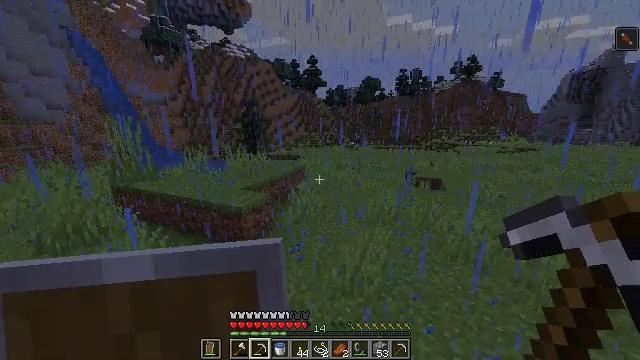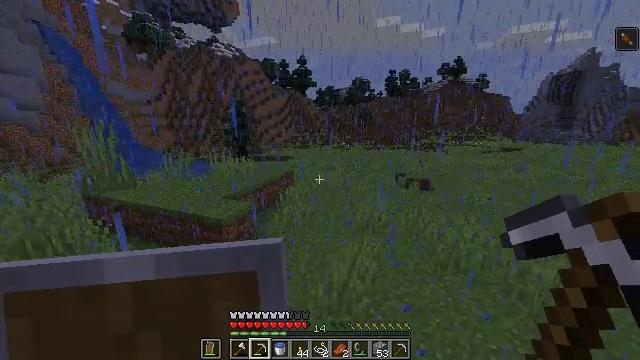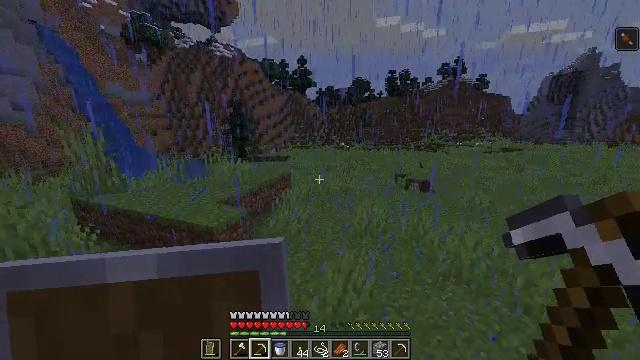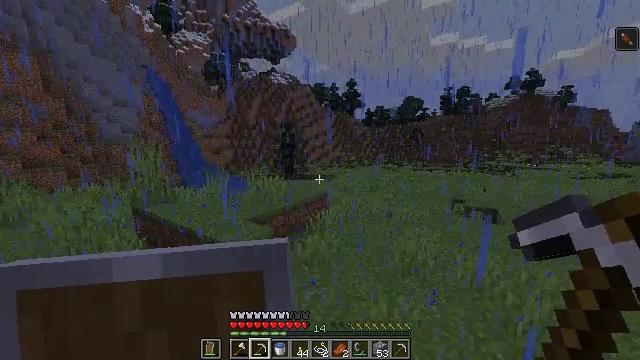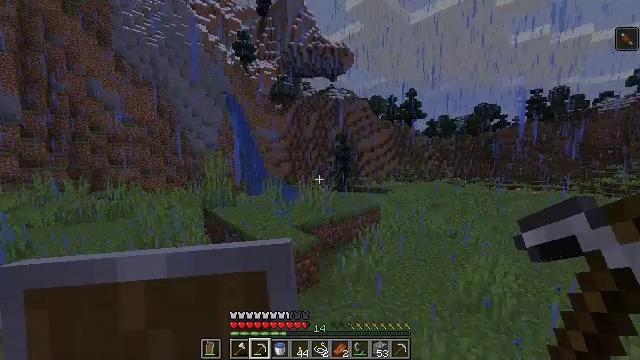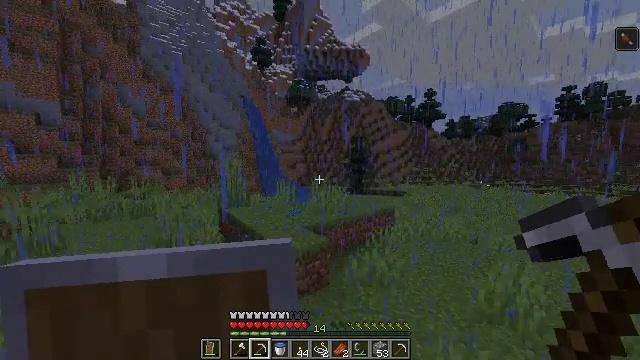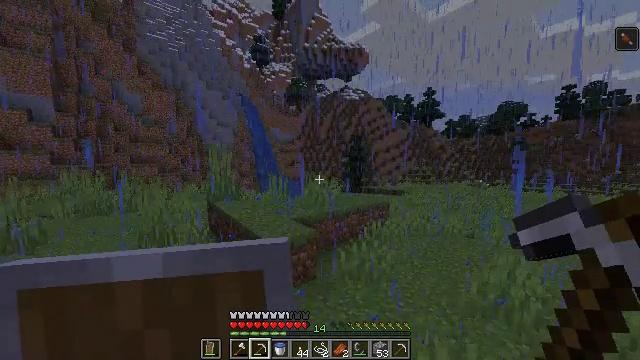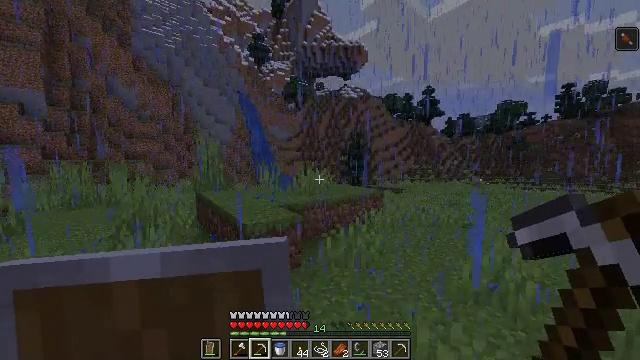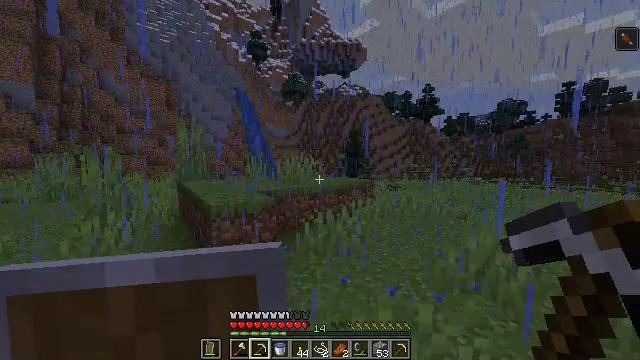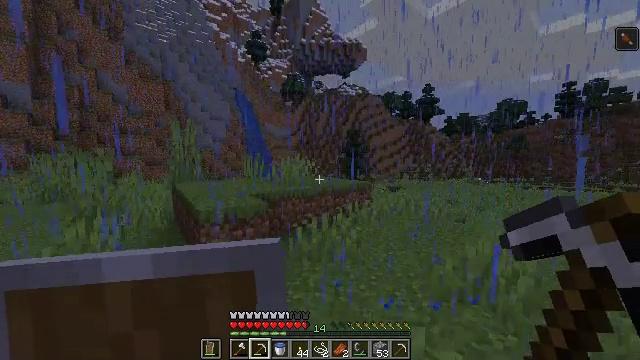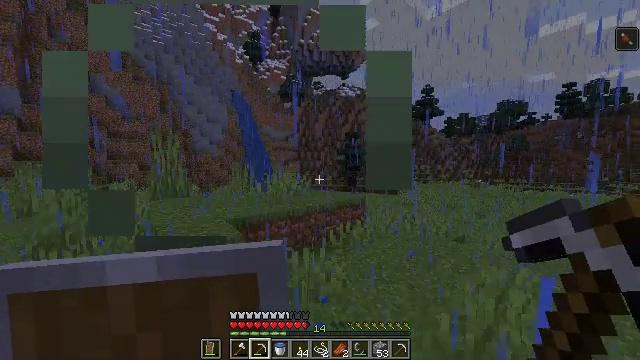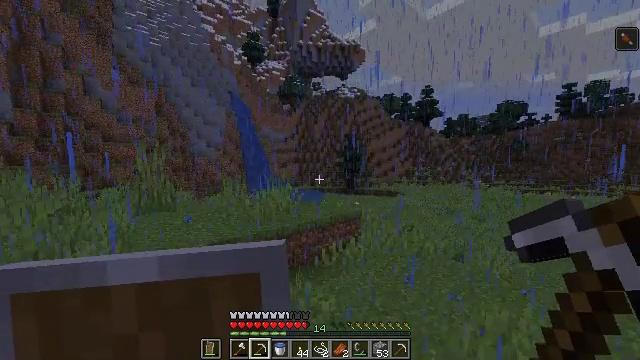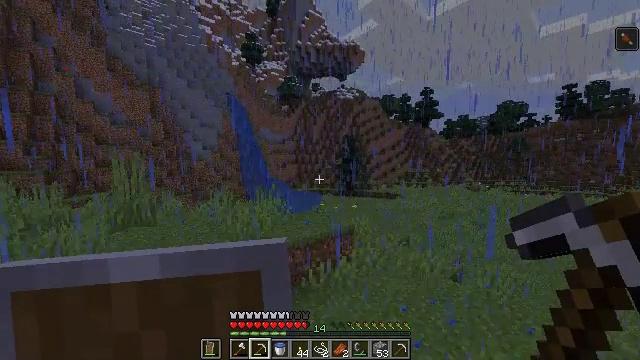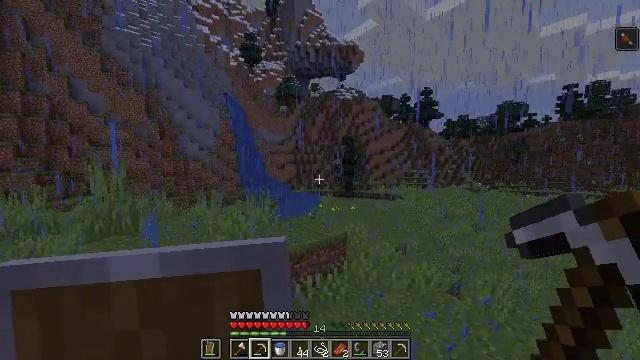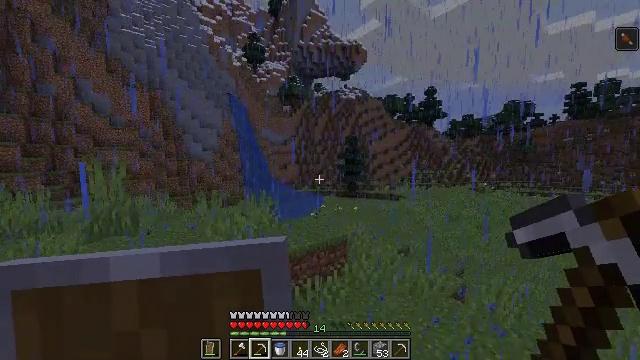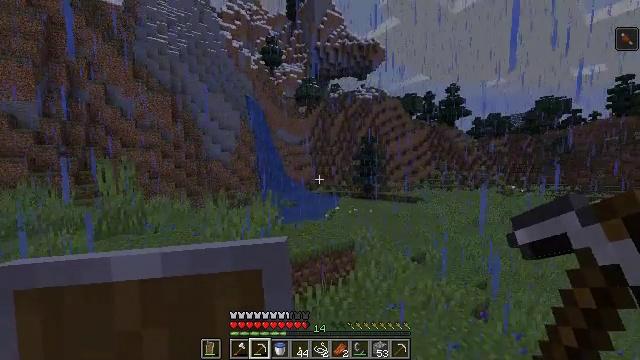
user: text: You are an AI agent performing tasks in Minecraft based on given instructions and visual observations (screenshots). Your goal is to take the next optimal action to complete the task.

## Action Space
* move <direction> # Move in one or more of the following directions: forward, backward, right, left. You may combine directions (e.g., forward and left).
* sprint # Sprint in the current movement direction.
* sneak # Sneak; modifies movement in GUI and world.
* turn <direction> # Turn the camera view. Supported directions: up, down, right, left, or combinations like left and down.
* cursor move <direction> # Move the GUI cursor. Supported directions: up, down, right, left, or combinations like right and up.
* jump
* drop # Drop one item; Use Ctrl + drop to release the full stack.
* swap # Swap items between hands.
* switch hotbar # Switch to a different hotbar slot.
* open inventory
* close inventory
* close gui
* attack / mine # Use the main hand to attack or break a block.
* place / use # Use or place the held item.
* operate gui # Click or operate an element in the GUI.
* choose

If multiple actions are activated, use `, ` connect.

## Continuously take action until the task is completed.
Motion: motion action
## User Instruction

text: Break the yellow bed.
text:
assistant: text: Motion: move forward and move right, sprint, turn right, jump
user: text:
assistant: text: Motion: move forward and move right, sprint, jump
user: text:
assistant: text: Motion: move forward and move right, sprint, turn left and up, jump
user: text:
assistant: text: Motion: move forward and move right, sprint, turn left and up, jump
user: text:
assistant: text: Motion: move forward and move right, sprint, turn left, jump
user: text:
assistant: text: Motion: move forward and move right, sprint, jump
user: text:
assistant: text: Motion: move forward and move right, sprint, jump
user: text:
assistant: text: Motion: move forward and move right, sprint, jump
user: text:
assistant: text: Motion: move forward and move right, sprint, jump
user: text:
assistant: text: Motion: move forward and move right, sprint, jump
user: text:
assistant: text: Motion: move forward and move right, sprint, jump
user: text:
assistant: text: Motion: move forward and move right, sprint, jump
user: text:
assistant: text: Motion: move forward and move right, sprint, jump
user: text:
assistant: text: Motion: move forward and move right, sprint, jump
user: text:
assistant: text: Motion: move forward and move right, sprint, turn left, jump
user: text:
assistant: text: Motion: move forward and move right, sprint, turn left, jump
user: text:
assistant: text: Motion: move forward and move right, sprint, jump
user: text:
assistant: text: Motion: move forward and move right, sprint, jump
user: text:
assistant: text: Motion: move forward and move right, sprint, jump
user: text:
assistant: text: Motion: move forward and move right, sprint, jump
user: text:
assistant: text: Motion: move forward and move right, sprint, jump
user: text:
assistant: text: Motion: move forward and move right, sprint, jump
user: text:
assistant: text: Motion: move forward and move right, sprint, jump
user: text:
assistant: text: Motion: move forward and move right, sprint, jump
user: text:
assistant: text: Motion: move forward and move right, sprint, jump
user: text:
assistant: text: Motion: move forward and move right, sprint, jump
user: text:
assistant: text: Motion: move forward and move right, sprint, jump
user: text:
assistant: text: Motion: move forward and move right, sprint, turn left and up, jump
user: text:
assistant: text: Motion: move forward and move right, sprint, turn left and up, jump
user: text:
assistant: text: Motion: move forward and move right, sprint, turn left and up, jump